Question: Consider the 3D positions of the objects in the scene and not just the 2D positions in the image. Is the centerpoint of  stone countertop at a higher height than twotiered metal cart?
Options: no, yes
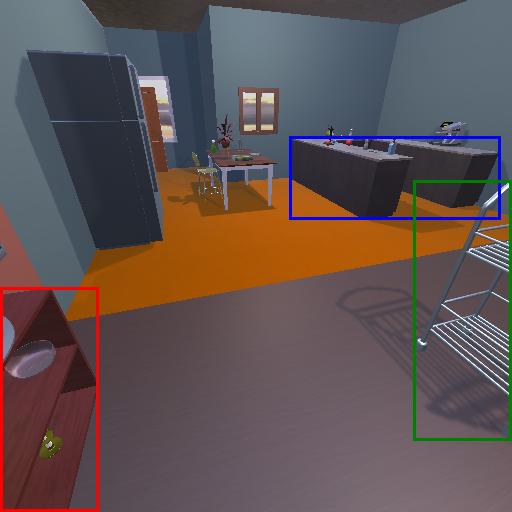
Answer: no